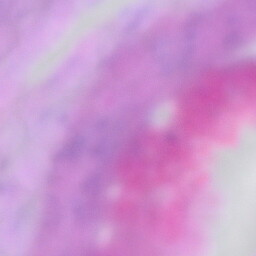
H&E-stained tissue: Cervix